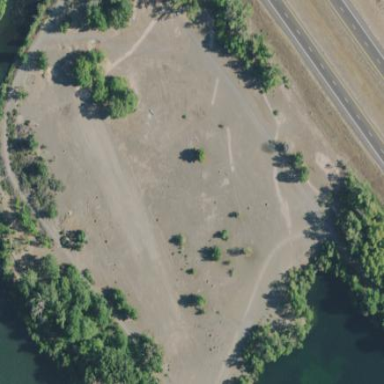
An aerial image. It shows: Disc golf course for leisure activity.